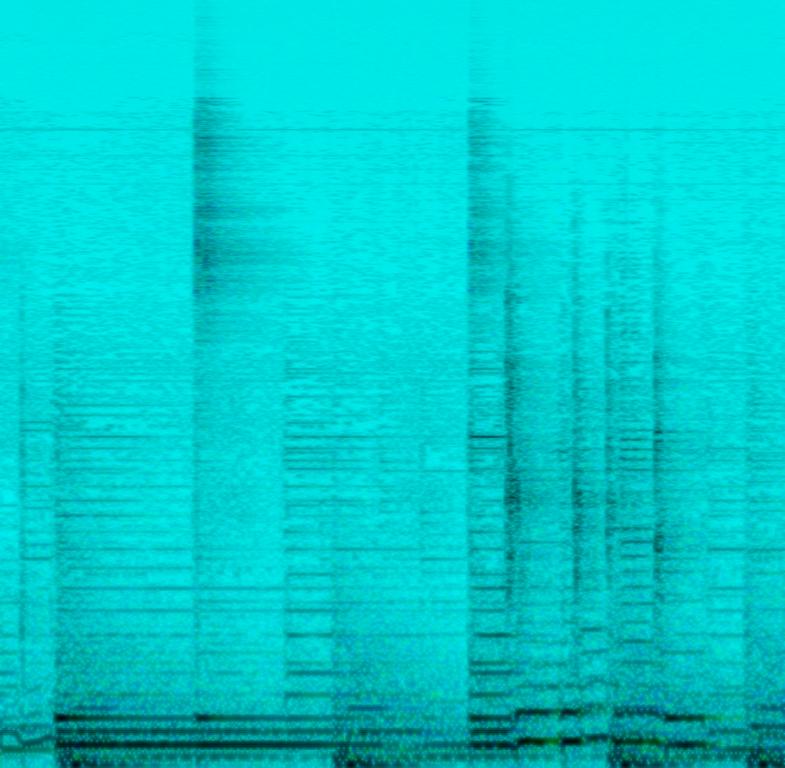
The low quality recording features a soul instrumental that consists of a mellow arpeggiated acoustic guitar melody, shimmering tambourine and soft low tom hits in the background. There are some guitar strings crackle sound effects and at the end of the loop there is a sustained string swell. The recording is noisy and muddy, but it sounds emotional.